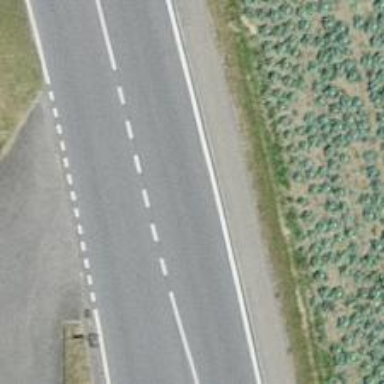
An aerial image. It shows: Secondary road with asphalt surface and sidewalk on the left side.